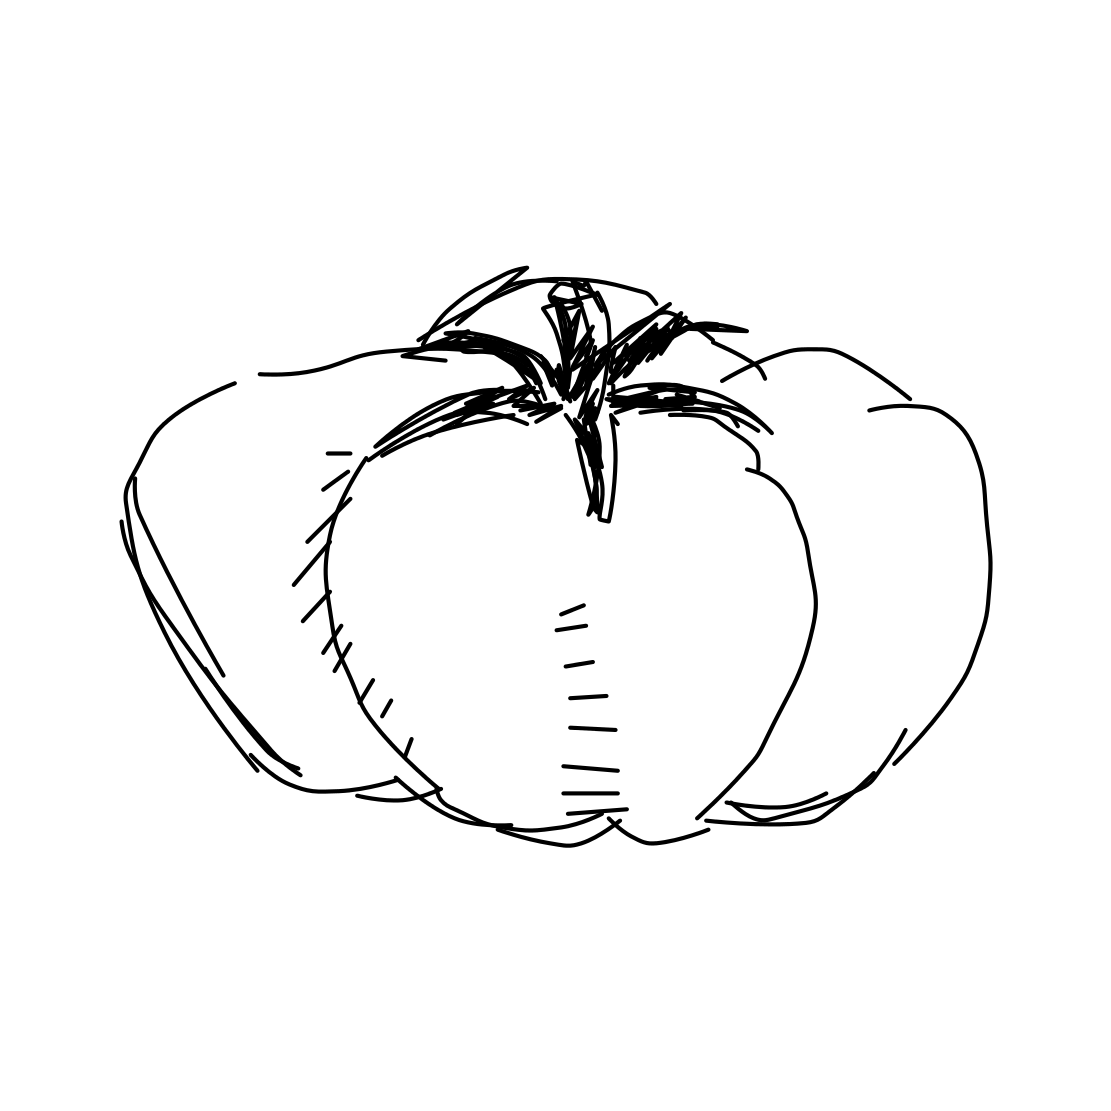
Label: tomato